Question: When entering a text in 'texfiled' more times, browser offered this text on box below, as on picture. How to style this in 'css'? What is this, 'JS' or not?
On 'Opera browser' box for this results is black on 'firefox' is white...
What is the name for this and is there any JS which I can use for that and style manually?

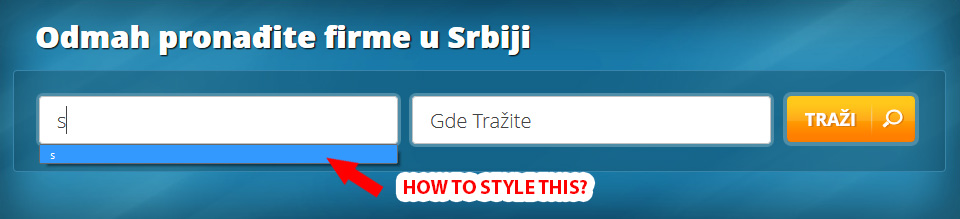
Answer: This is just a bogstandard 'autofill' box that all browsers will offer up.
If you want to style this you'll need to first turn off autofill:
'''
autocomplete="off"
'''
Then set up some auto complete box that will require a fair ammount of setting up and giving it data to auto completele with, <URL> to name but just one.
Good luck!